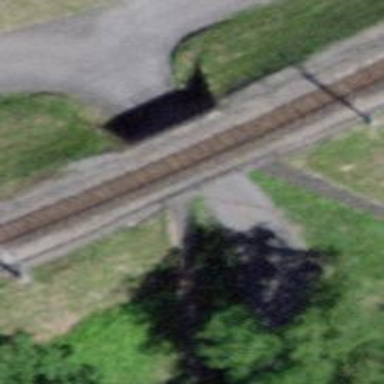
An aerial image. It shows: Track road with grade 1 track type that goes through tunnel.